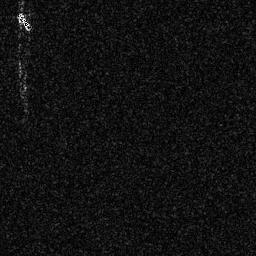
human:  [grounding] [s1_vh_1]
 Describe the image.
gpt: In the satellite image, there is  <ref>1 small ship </ref> <box>[[5, 4, 12, 11, 0]]</box> located at top left.